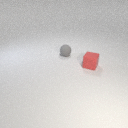
small red rubber cube to the right of small gray rubber sphere